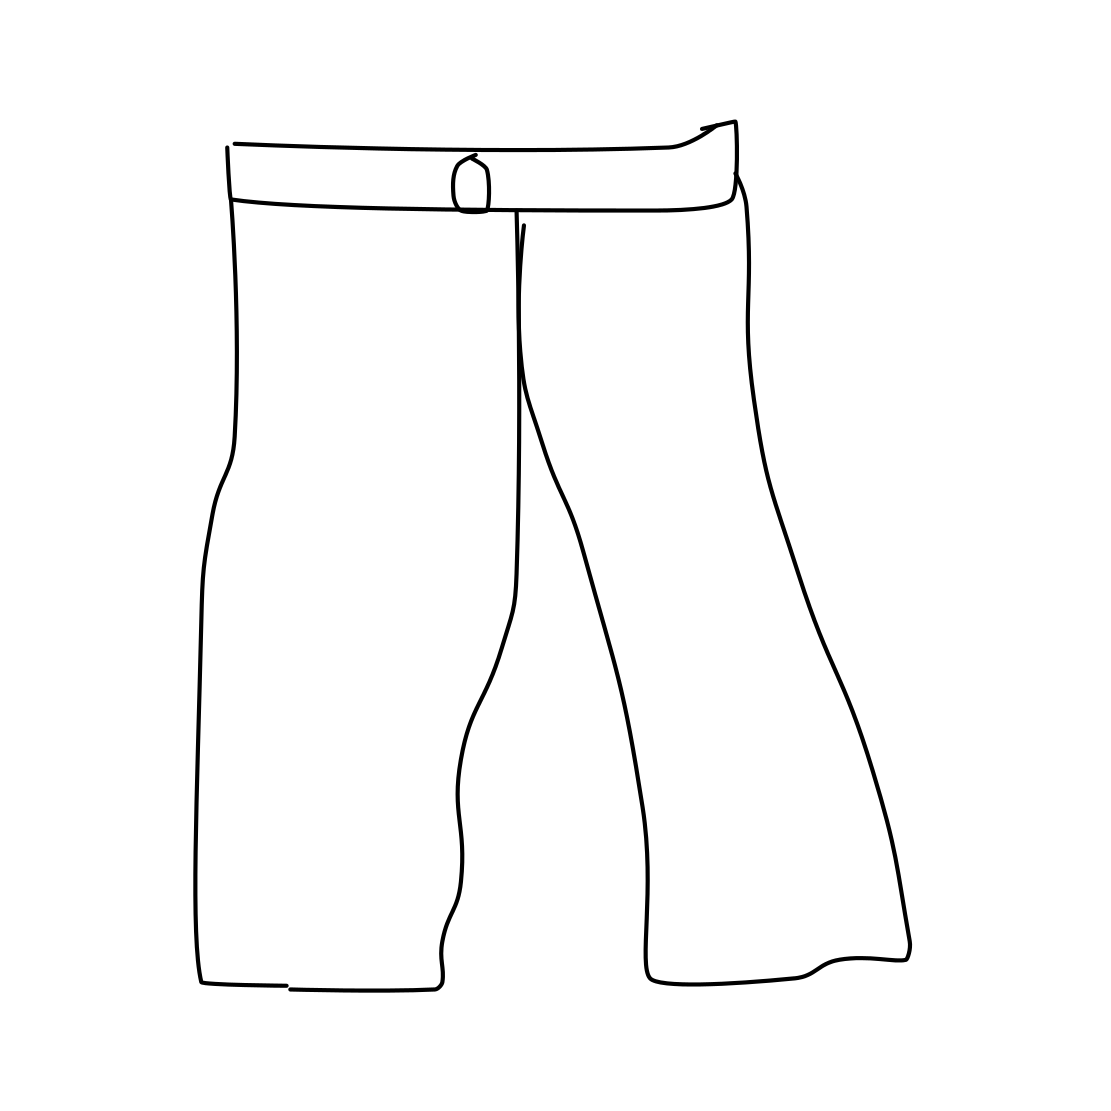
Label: trousers